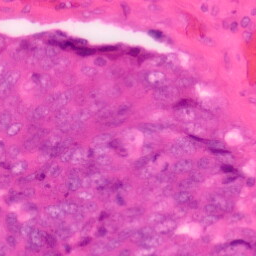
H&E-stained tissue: Colon